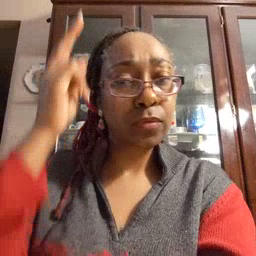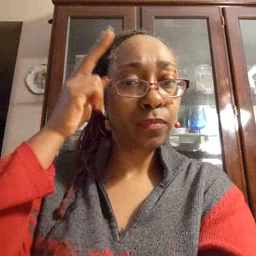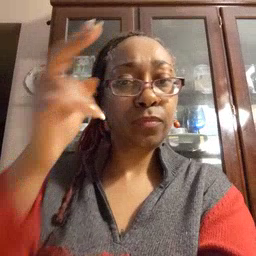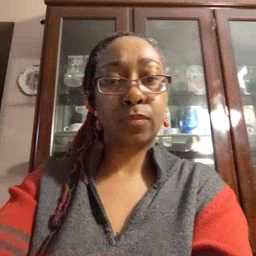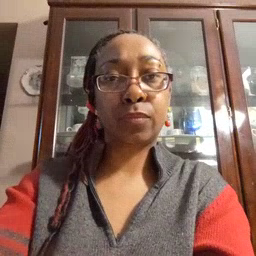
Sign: uncle